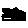
Label: hexagon